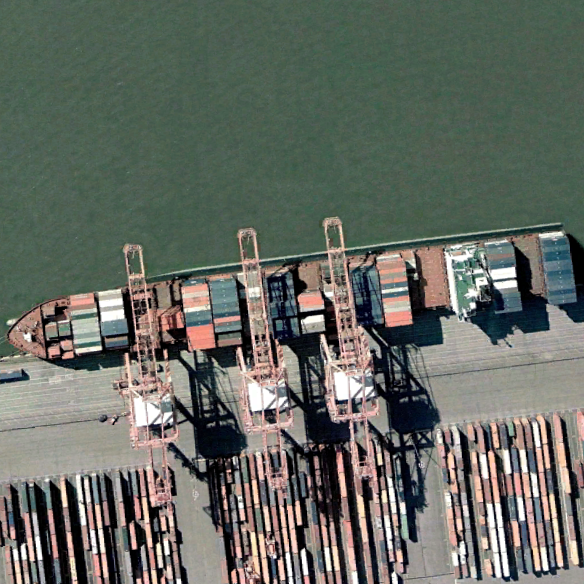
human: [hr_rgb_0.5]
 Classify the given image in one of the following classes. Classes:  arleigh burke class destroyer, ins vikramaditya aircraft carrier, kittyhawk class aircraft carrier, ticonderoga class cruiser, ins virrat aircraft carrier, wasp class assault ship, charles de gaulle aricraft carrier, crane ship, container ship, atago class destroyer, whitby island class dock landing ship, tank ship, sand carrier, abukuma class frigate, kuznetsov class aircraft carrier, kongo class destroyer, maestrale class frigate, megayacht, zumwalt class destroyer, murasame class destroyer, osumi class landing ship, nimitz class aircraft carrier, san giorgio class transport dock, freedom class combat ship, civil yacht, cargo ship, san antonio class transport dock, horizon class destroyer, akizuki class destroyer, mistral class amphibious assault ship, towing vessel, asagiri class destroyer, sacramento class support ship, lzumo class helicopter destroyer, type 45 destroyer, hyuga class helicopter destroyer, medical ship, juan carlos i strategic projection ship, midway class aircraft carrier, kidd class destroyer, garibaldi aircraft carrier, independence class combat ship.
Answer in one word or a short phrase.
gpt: Container ship